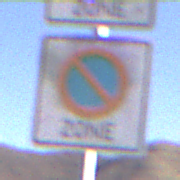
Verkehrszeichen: BeginnEingeschraenktesHalteverbotZone
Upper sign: BeginnZone30
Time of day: MorningAfternoon
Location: Outdoor (Nature)
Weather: Clear
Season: NotSpecified
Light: Natural